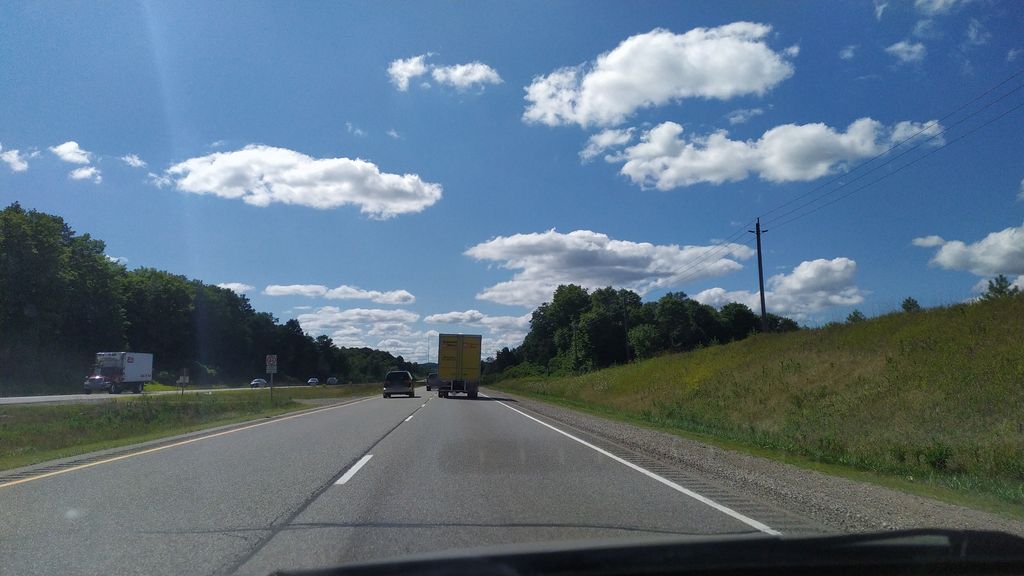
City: kitchener-waterloo